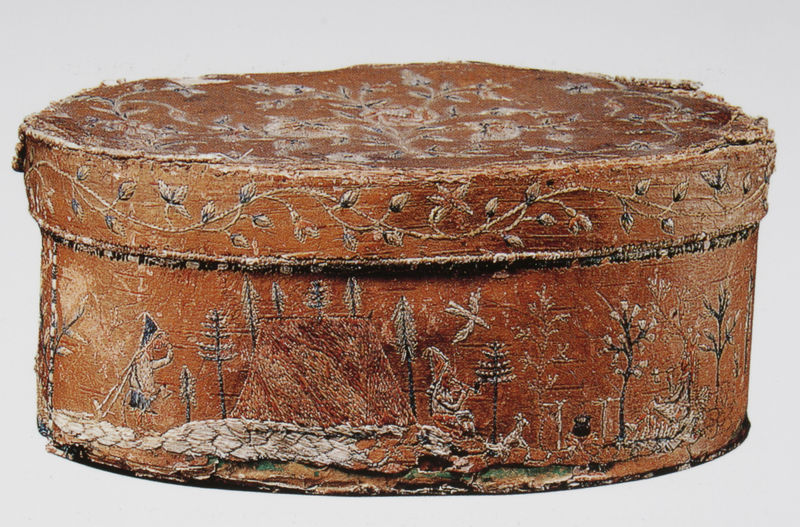
Titel: Kästchen
Standort: Frankfurt (am Main)
Institution: Museum für Völkerkunde
Schlagwörter: baum, berg, blätter, feuer, haut, mann, vogel, weiß, bäume, grün, landschaft, menschen, ocker, äste, blume, blumen, braun, grau, orange, schmuck, schwarz, szene, zeichnung, blüte, blüten, dach, haus, hund, rot, tiere, weg, beige, muster, ornament, alt, mütze, geschichte, mensch, samt, ast, natur, vögel, bestickt, sitzend, stickerei, stoff, blatt, pflanze, pflanzen, seide, oval, rund, garten, krug, ranken, fell, topf, naiv, amerika, rand, figuren, pfeife, homme, floral, ornamente, faden, kordel, naht, geschlossen, bemalt, foto, fotografie, photographie, kante, truhe, deckel, gefäß, dose, asien, musicien, stilisiert, hutschachtel, kiste, schachtel, flora, jagd, ranke, intarsien, photo, wellig, chinesisch, flöte, kaputt, knospen, farbfoto, leder, blumengirlande, gestickt, schatulle, textil, fleurs, szenen, arbre, kästchen, behälter, pflanzenornamentik, fleur, drachen, flötenspieler, zelt, kessel, indianisch, kassette, feuerstelle, broderie, defekt, hausdach, scharte, nähte, indianer, ureinwohner, erzählung, wilde, oiseau, nähkästchen, pappe, animaux, chinoiserie, eingeritzt, feuilles, genäht, löchrig, kistchen, frika, soie, geprägt, zerfranst, nordamerika, artisanat, personnages, bezogen, tissu, fil, thruhe, tente, feuille, flûte, wigwam, nahnt, cuir, angejahrt, australiena, boite a  chapeaux, nadelmalerei, sszene, stoffdose, boite, laine, guirlande, muster indianisch, hzelt, schmuckdose, objet, mongolie, cuire, abîmé, couvercle, chaudron, déchrirure